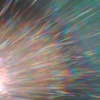
Label: sunburn